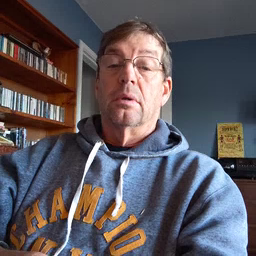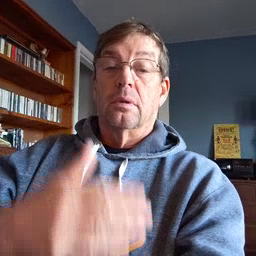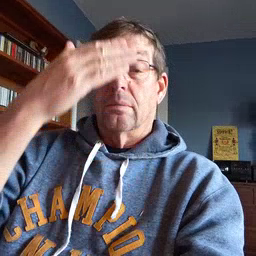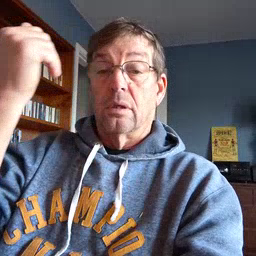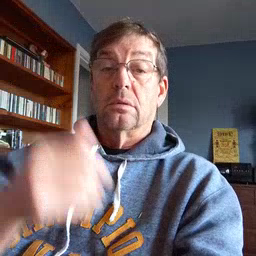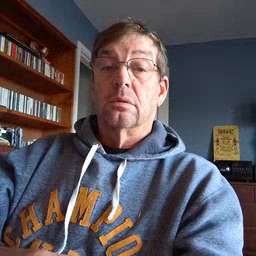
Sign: because